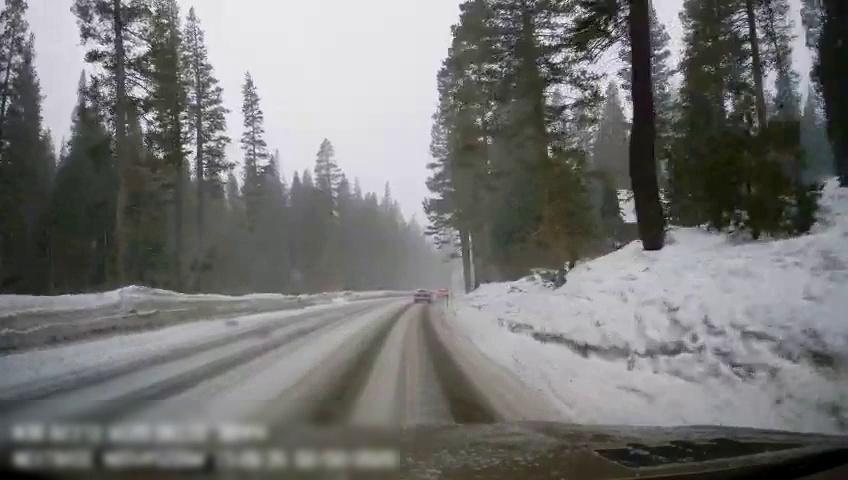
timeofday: Day
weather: Snowy
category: Drivable Space
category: Vehicles | Car
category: Vehicles | SUV